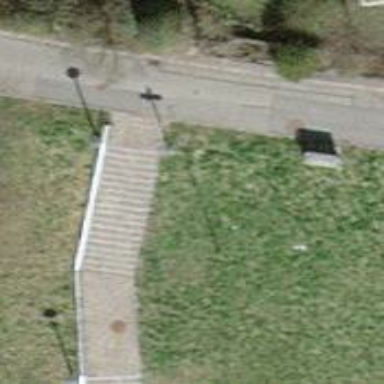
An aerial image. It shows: Steps on sett surface road.